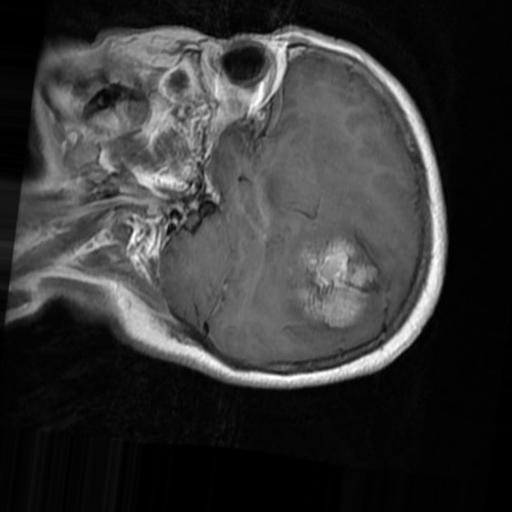
Label: brain_menin